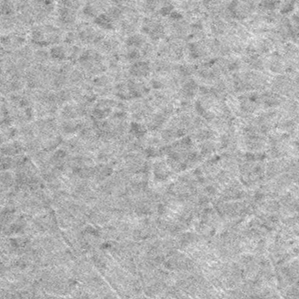
Label: frost